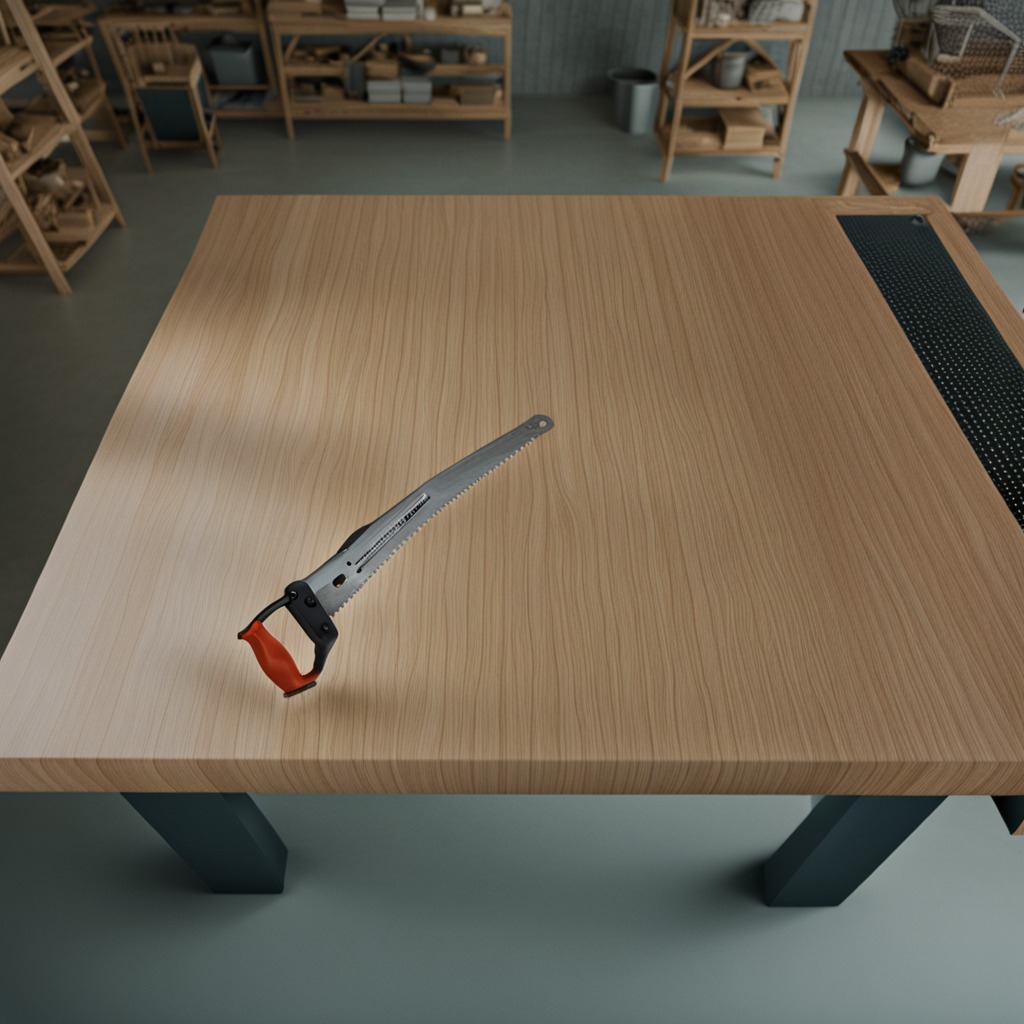
A metal saw is lying on a workbench inside a coastal fishing gear workshop.